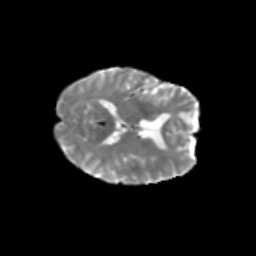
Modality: T2w
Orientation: axial
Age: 41
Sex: female
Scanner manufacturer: siemens
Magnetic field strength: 3 T
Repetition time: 1.8 s
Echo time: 0.07 s